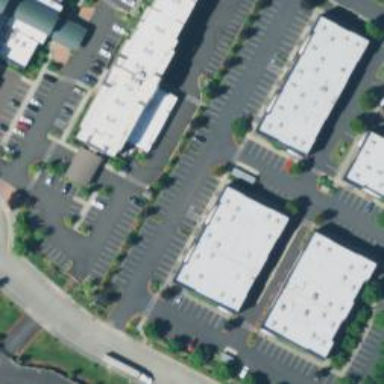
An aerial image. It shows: Parking space.